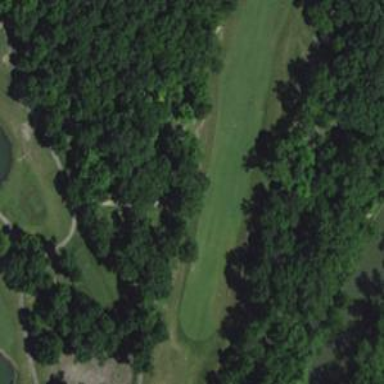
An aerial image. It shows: Path designated for golf carts.